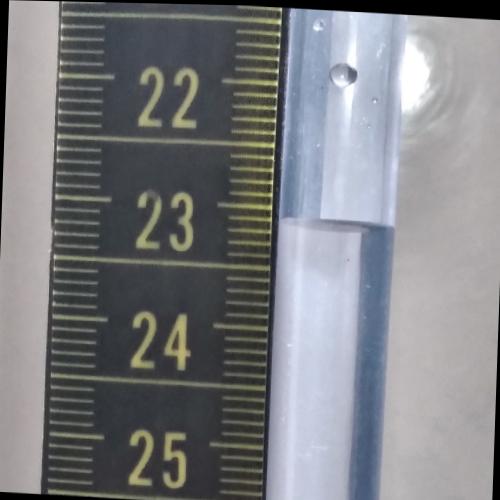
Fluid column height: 23.1 cm